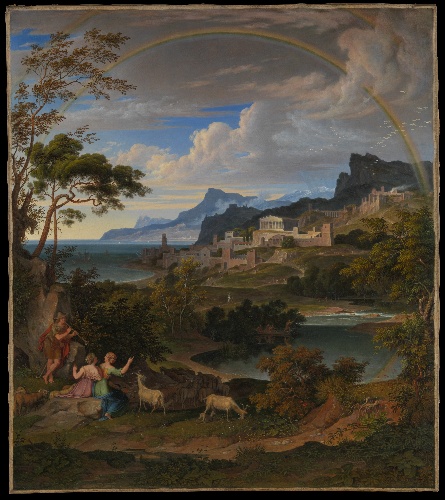
Title: Heroic Landscape with Rainbow
Artist: Joseph Anton Koch
Artist bio: Austrian, Obergibeln bei Elbigenalp 1768–1839 Rome
Date: 1824
Object type: Painting
Classification: Paintings
Medium: Oil on canvas
Dimensions: 42 3/4 x 37 3/4 in. (108.6 x 95.9 cm)
Department: European Paintings
Credit line: Purchase, Anne Cox Chambers Gift, Gift of Alfred and Katrin Romney, by exchange, and Nineteenth-Century, Modern, and Contemporary Art Funds, 2008
Accession year: 2008
Repository: Metropolitan Museum of Art, New York, NY
Tags: Animals|Men|Women|Landscapes|Rainbows